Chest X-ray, PA view. Patient: 26 years old, sex M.
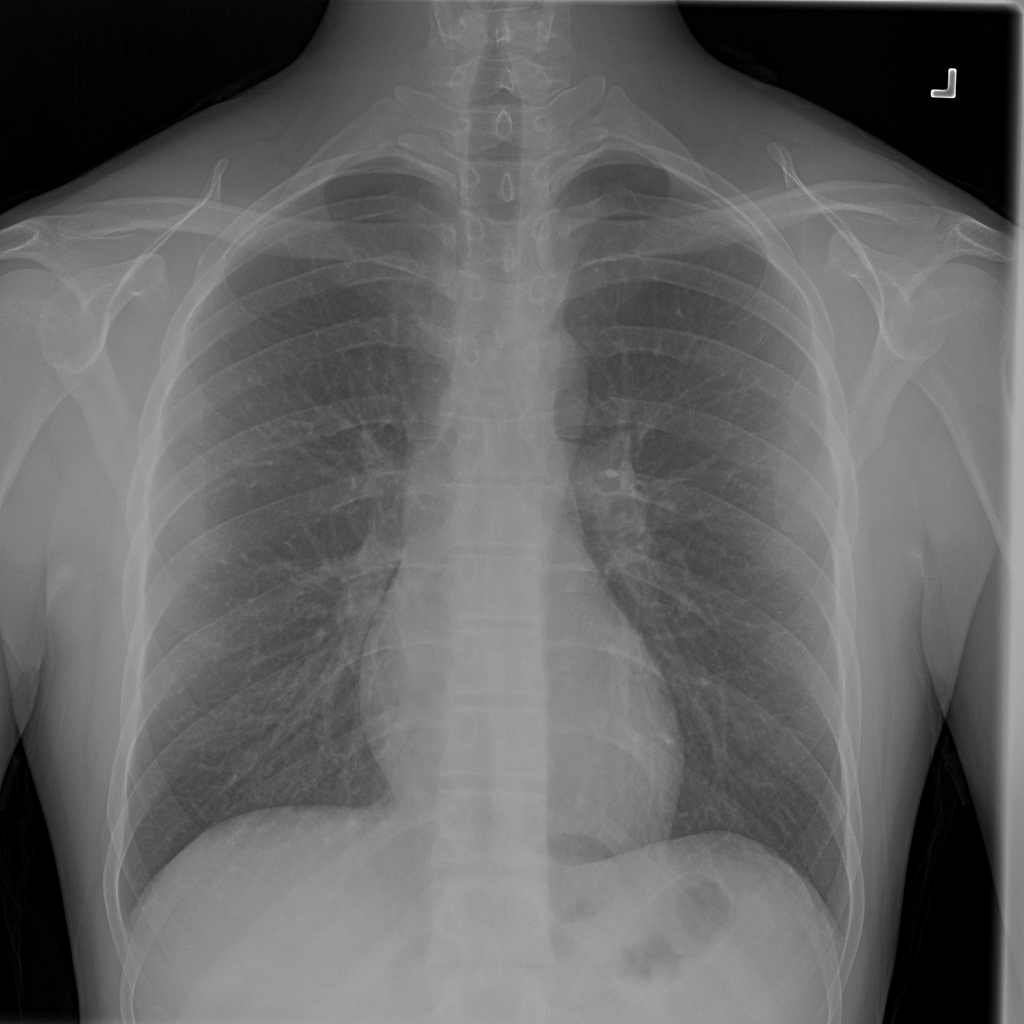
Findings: No Finding